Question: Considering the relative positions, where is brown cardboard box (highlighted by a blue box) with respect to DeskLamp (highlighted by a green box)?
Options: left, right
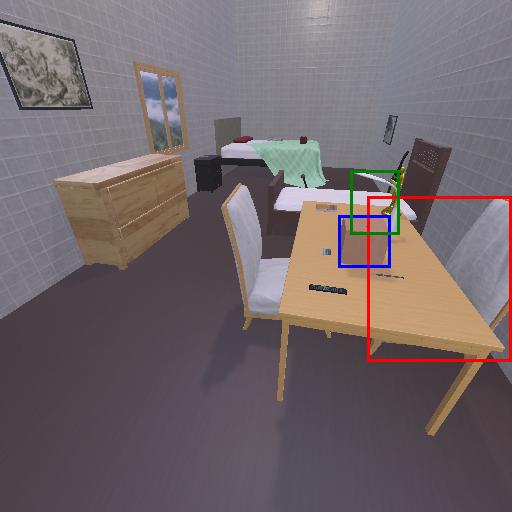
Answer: left